Question: I'm new to both STACKOVERFLOW and Node-RED and I have created a project of incubator in Node-Red on Bluemix Plaform.
It basically gets data through MQTT from arduino , and function node compares the received Temperature and humidity values with threshold. Based on this computed data, the action commands are sent back to arduino using MQTT again.
Here is the basic flow of the project

In the project I have also added some dashboard nodes for analytic.
The main question is how can I add stages to this project. Stages in the sense different time intervals.
1st stage : The threshold values for comparison should be for .
2nd Stage : The threshold values for comparison should be for
3rd Stage : The threshold values for comparison should be for
4th Stage : The threshold values for comparison should be for
I have total 4 stages in the project.
Intially, the threshold values should be X, and after 3 days, the threshold values must be changed. This process has to takes place thrice as I have 4 Time interval(4 stages).
How can I achieve this using shown Project flow..
In arduino I used to use millis() function for this purpose. But I did not find any option in Node-RED.
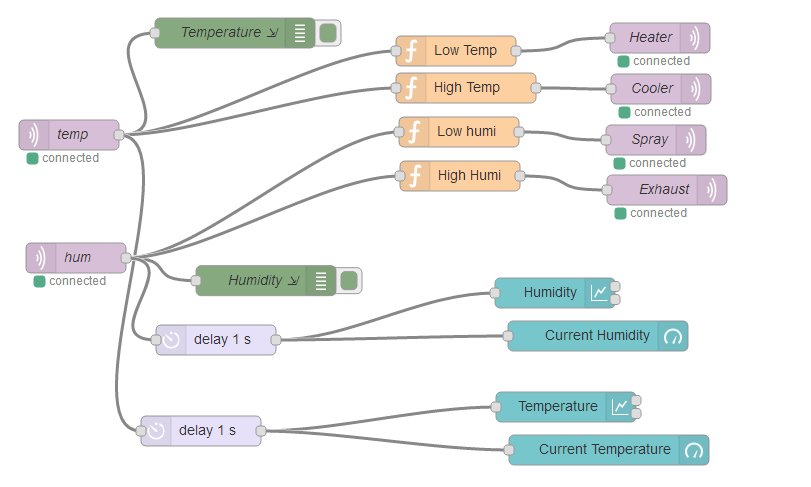
Answer: I would use a global variable to store the day from which you need to start and then have a 'case' or 'If/Else' logic to evaluate it and establish what stage you are now in. See: <URL>
That will be kept as long as your NodeRed instance is running. If you restart NodeRed, you will have to reset it. And you will need some logic to understand when you should set it back to some base value.
EDIT the sample code below is to show how you could use the global.get/set. If this is for business purposes I'd be more careful and considered with the date processing than I am here!
'''
//Get current time and time started. Initialize if doesn't exist
timestp = Date.now();
if (!global.get('dateStarted')){
global.set('dateStarted', timestp);
}
var dateStarted = global.get('dateStarted');
//Check what stage
if (dateStarted == timestp){
node.warn("I'm new" +timestp);
}
// A day holds 86,400,000 milliseconds. This needs more verification!!
else if (dateStarted > (timestp + (86400000 * 3 ))){
node.warn("3 days or more" +dateStarted);
}
'''